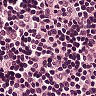
Metastatic tissue present: no